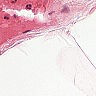
Metastatic tissue present: no